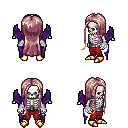
a pixel art fantasy rpg character, male body template, skeleton, purple wings, red pants, white blonde extra-long hairstyle, white cloth bandages, gold boots, four views (front, back, left, right), 2x2 character sprite sheet, small pixel art, hard edges, no anti-aliasing